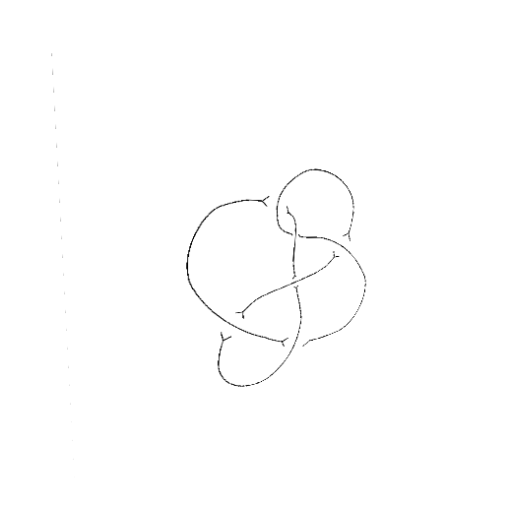
Crossing number: 6